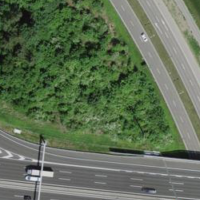
EUNIS habitat code: 57
Species observed at this site:
Agrimonia eupatoria
Sporobolus indicus